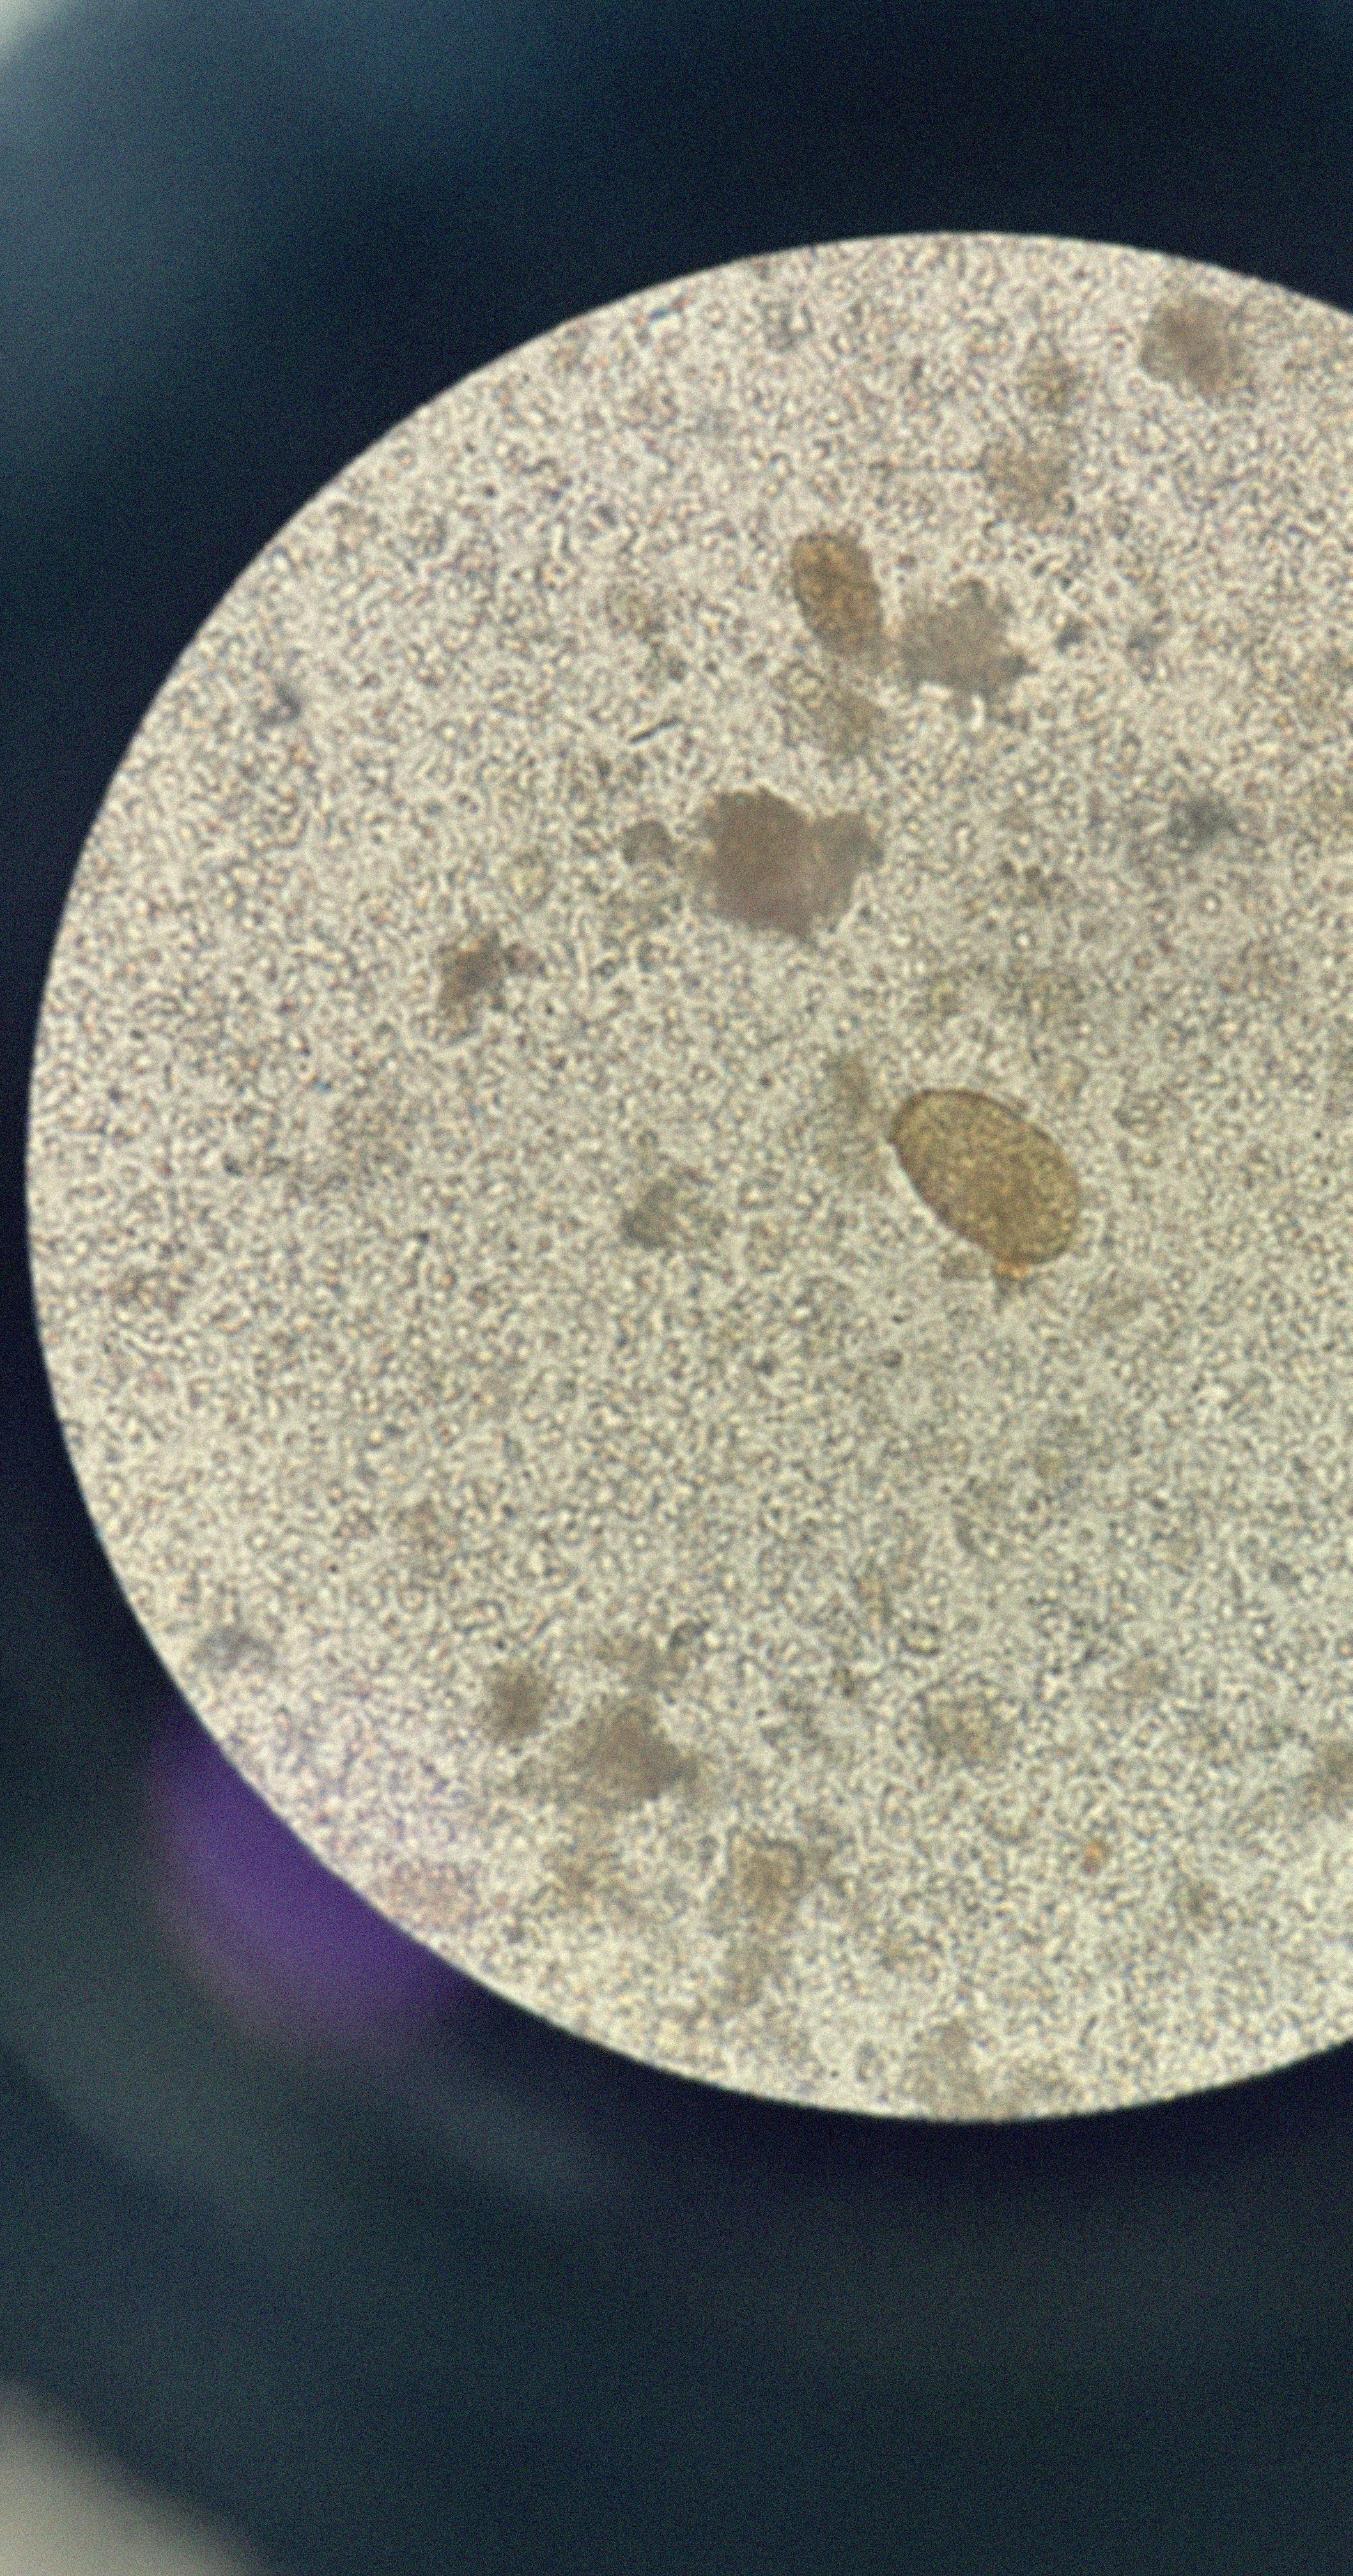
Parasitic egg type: Paragonimus spp